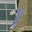
Label: 7